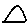
Label: triangle